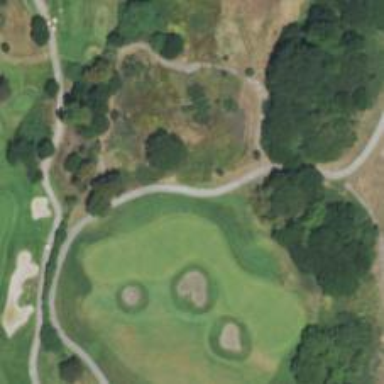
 featuring footway path along with golf path."